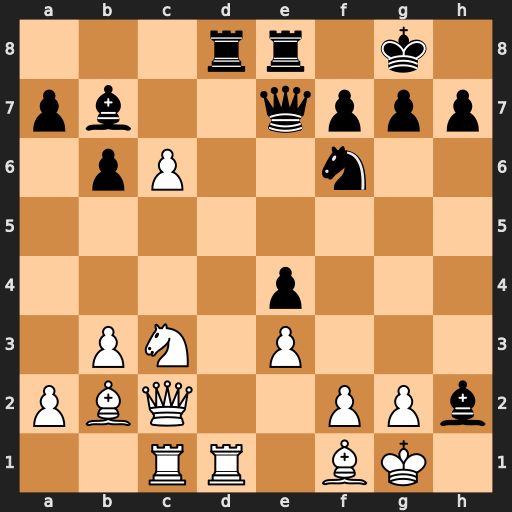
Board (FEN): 3rr1k1/pb2qppp/1pP2n2/8/4p3/1PN1P3/PBQ2PPb/2RR1BK1
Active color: w
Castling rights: -
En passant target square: -
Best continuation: Kxh2 Ng4+ Kg1